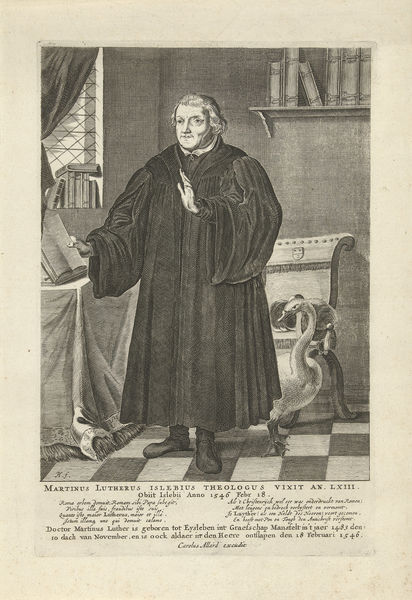
Titel: Portret van Martin Luther
Künstler: Pieter (II) Holsteyn
Standort: Amsterdam
Institution: Rijksmuseum
Schlagwörter: hand, mann, fenster, schwarz, tisch, regal, bibel, porträt, vorhang, geistlicher, mantel, schrift, bücher, schwan, bank, buch, druck, bücherregal, luther, gruss, martin luther, segnend